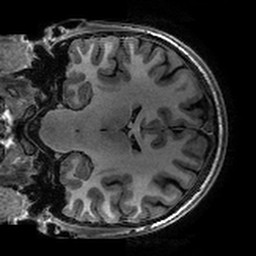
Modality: T1w
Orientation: coronal
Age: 25
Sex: female
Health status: healthy
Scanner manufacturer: ge
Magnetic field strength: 3 T
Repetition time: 0.006652 s
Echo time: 0.002928 s